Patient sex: M
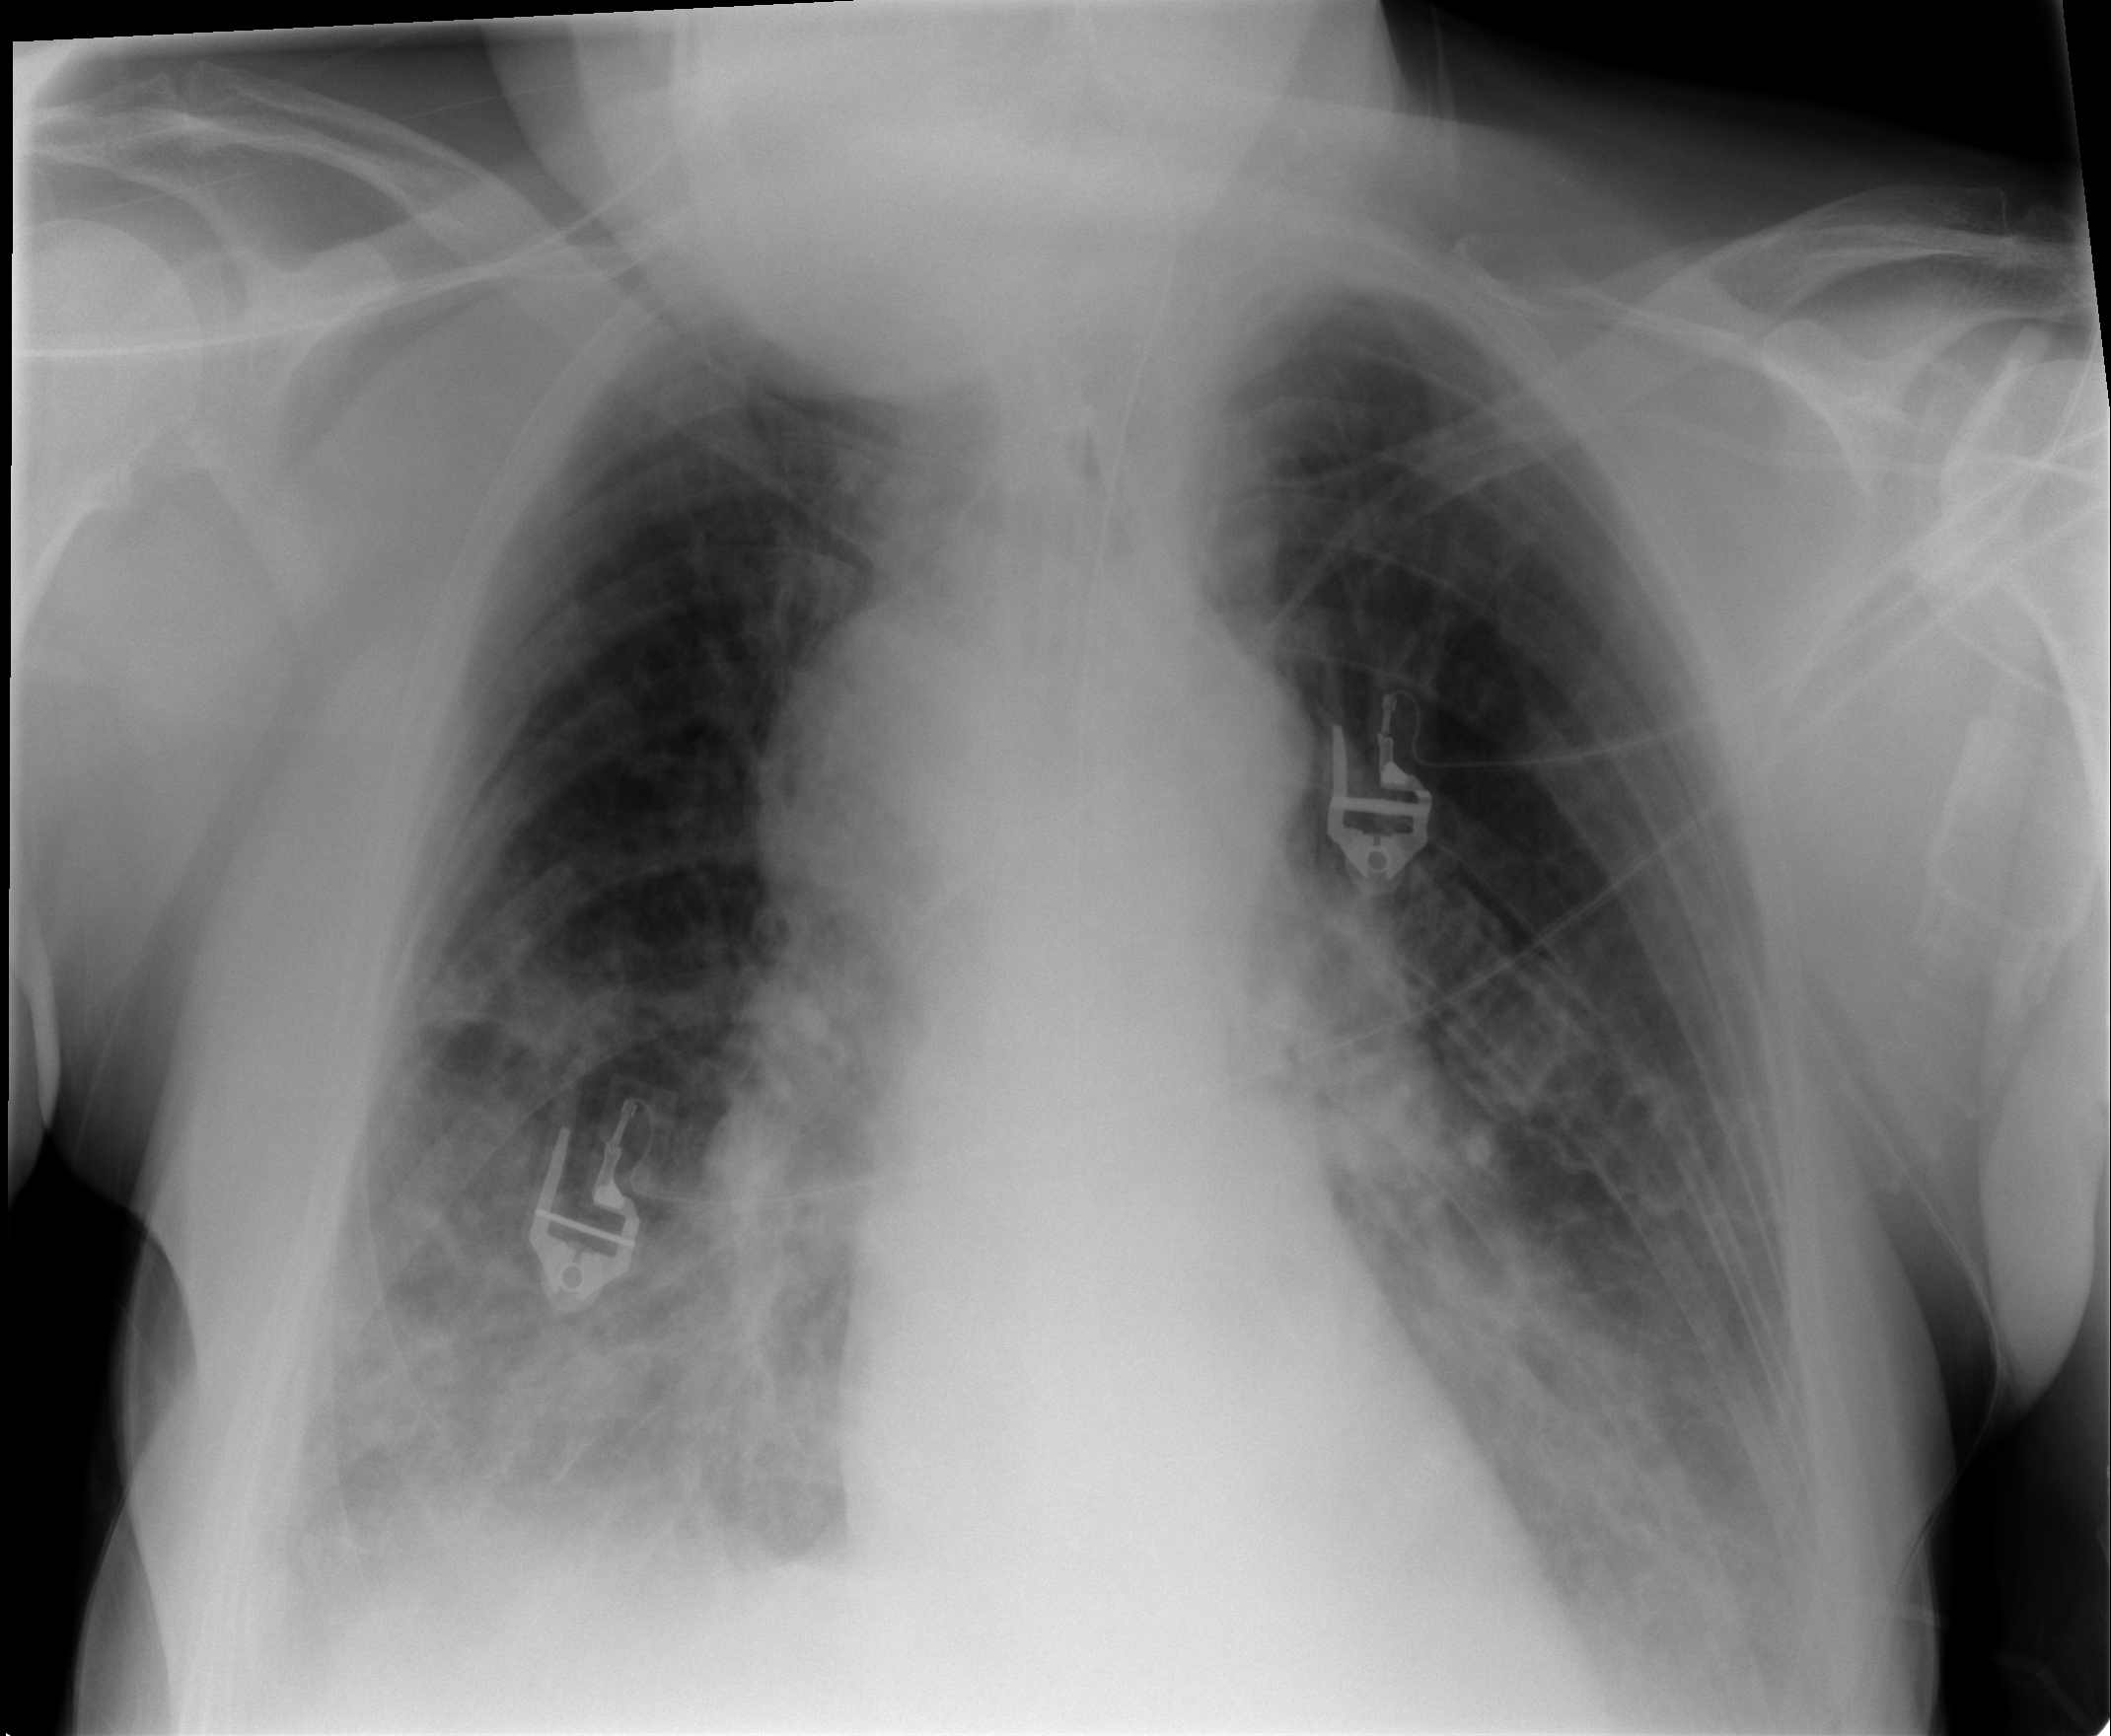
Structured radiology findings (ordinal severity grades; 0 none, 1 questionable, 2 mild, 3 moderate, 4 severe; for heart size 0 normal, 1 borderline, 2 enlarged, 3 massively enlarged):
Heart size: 0
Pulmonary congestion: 1
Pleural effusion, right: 2
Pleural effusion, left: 2
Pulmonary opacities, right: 2
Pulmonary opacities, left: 2
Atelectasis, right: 2
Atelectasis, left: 2